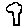
Label: tree